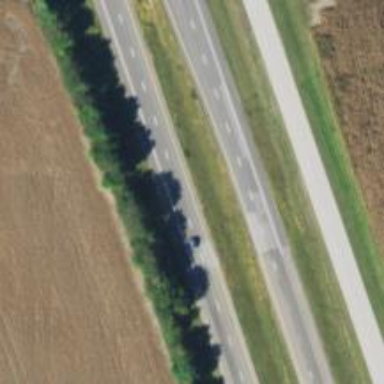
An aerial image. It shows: Trunk highway that is also expressway for motor vehicles.